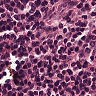
Metastatic tissue present: no